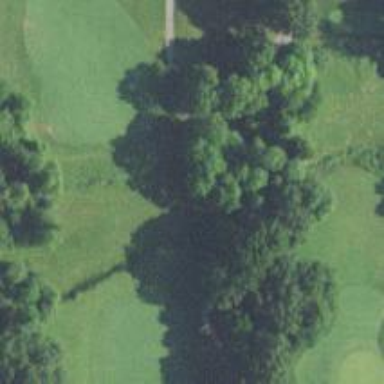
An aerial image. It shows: Path bridge over golf course.